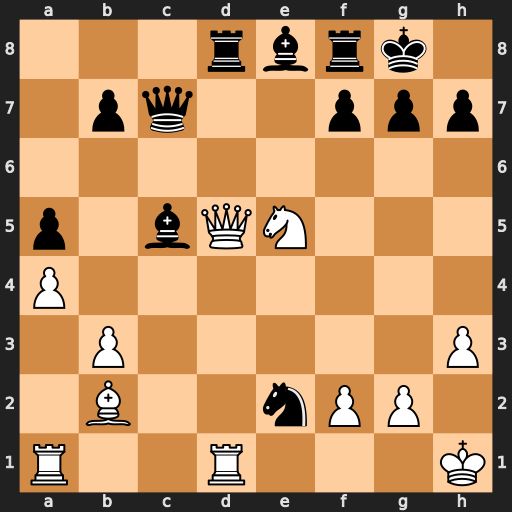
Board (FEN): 3rbrk1/1pq2ppp/8/p1bQN3/P7/1P5P/1B2nPP1/R2R3K
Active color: w
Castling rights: -
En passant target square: -
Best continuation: Qxd8 Qxd8 Rxd8